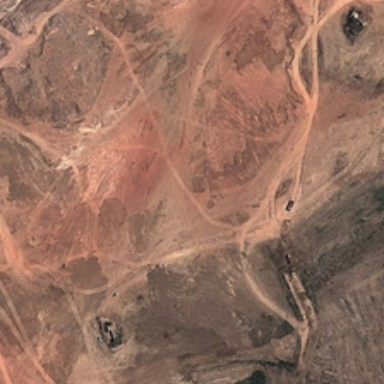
Many wild roads are in a piece of khaki bareland .